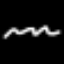
Label: squiggle